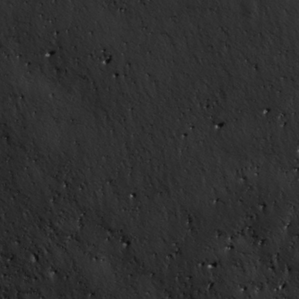
Label: non_frost